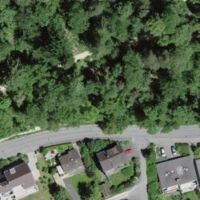
EUNIS habitat code: 55
Species observed at this site:
Juglans regia
Allium ursinum
Urtica dioica
Aegopodium podagraria